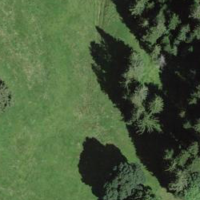
EUNIS habitat code: 44
Species observed at this site:
Circaea alpina